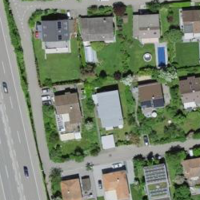
EUNIS habitat code: 57
Species observed at this site:
Allium ursinum